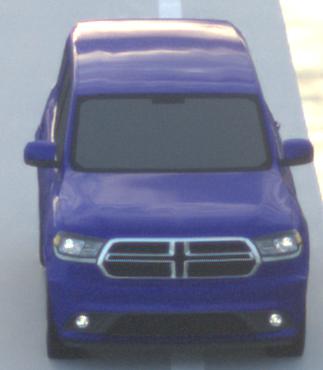
Make: Dodge
Model: Durango
Detailed model: Gen. 3
Model produced from: 2010
Doors: 5
Color: blue
Road condition: dry road
Daytime: sunrise or sunset
Contrast: low contrast